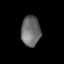
Tissue: lung
Cell type: Endothelial cells
Senescence score: 0.2247
Nuclear area (px): 576
Mean DAPI intensity: 106.939